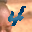
Label: 4